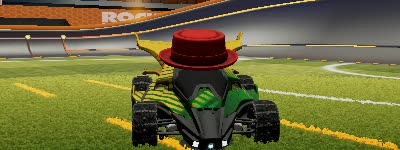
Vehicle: aftershock